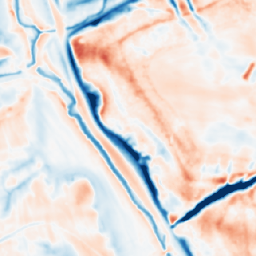
Category: multiscale
Decomposition family: dog_multiscale
Decomposition parameters: sigma_ratio: 2
n_scales: 3
base_sigma: 1
Upsampling method: area
Upsampling parameters: scale: 4
Upsampling scale: 4